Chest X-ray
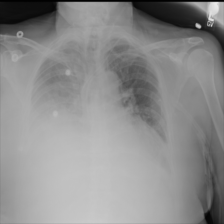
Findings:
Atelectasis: negative
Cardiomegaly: negative
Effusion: negative
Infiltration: negative
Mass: negative
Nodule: negative
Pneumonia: negative
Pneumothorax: negative
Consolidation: negative
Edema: negative
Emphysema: negative
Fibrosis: negative
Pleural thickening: negative
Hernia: negative